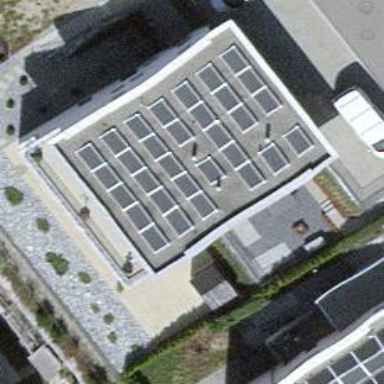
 consisting of solar photovoltaic panels."